Field crop: maize
Growth stage: 1
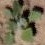
Species: chenopodium